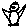
Label: bird